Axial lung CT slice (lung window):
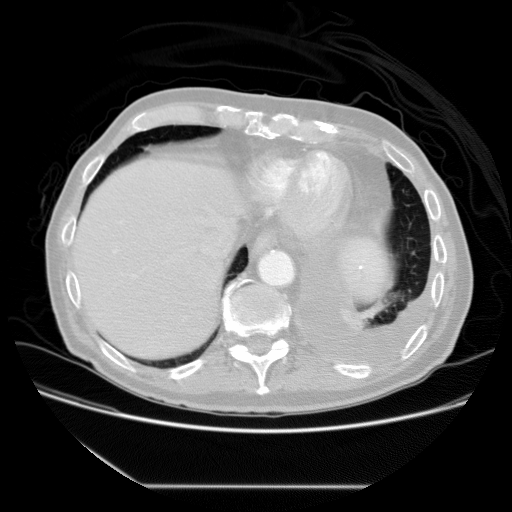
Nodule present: no